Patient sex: M
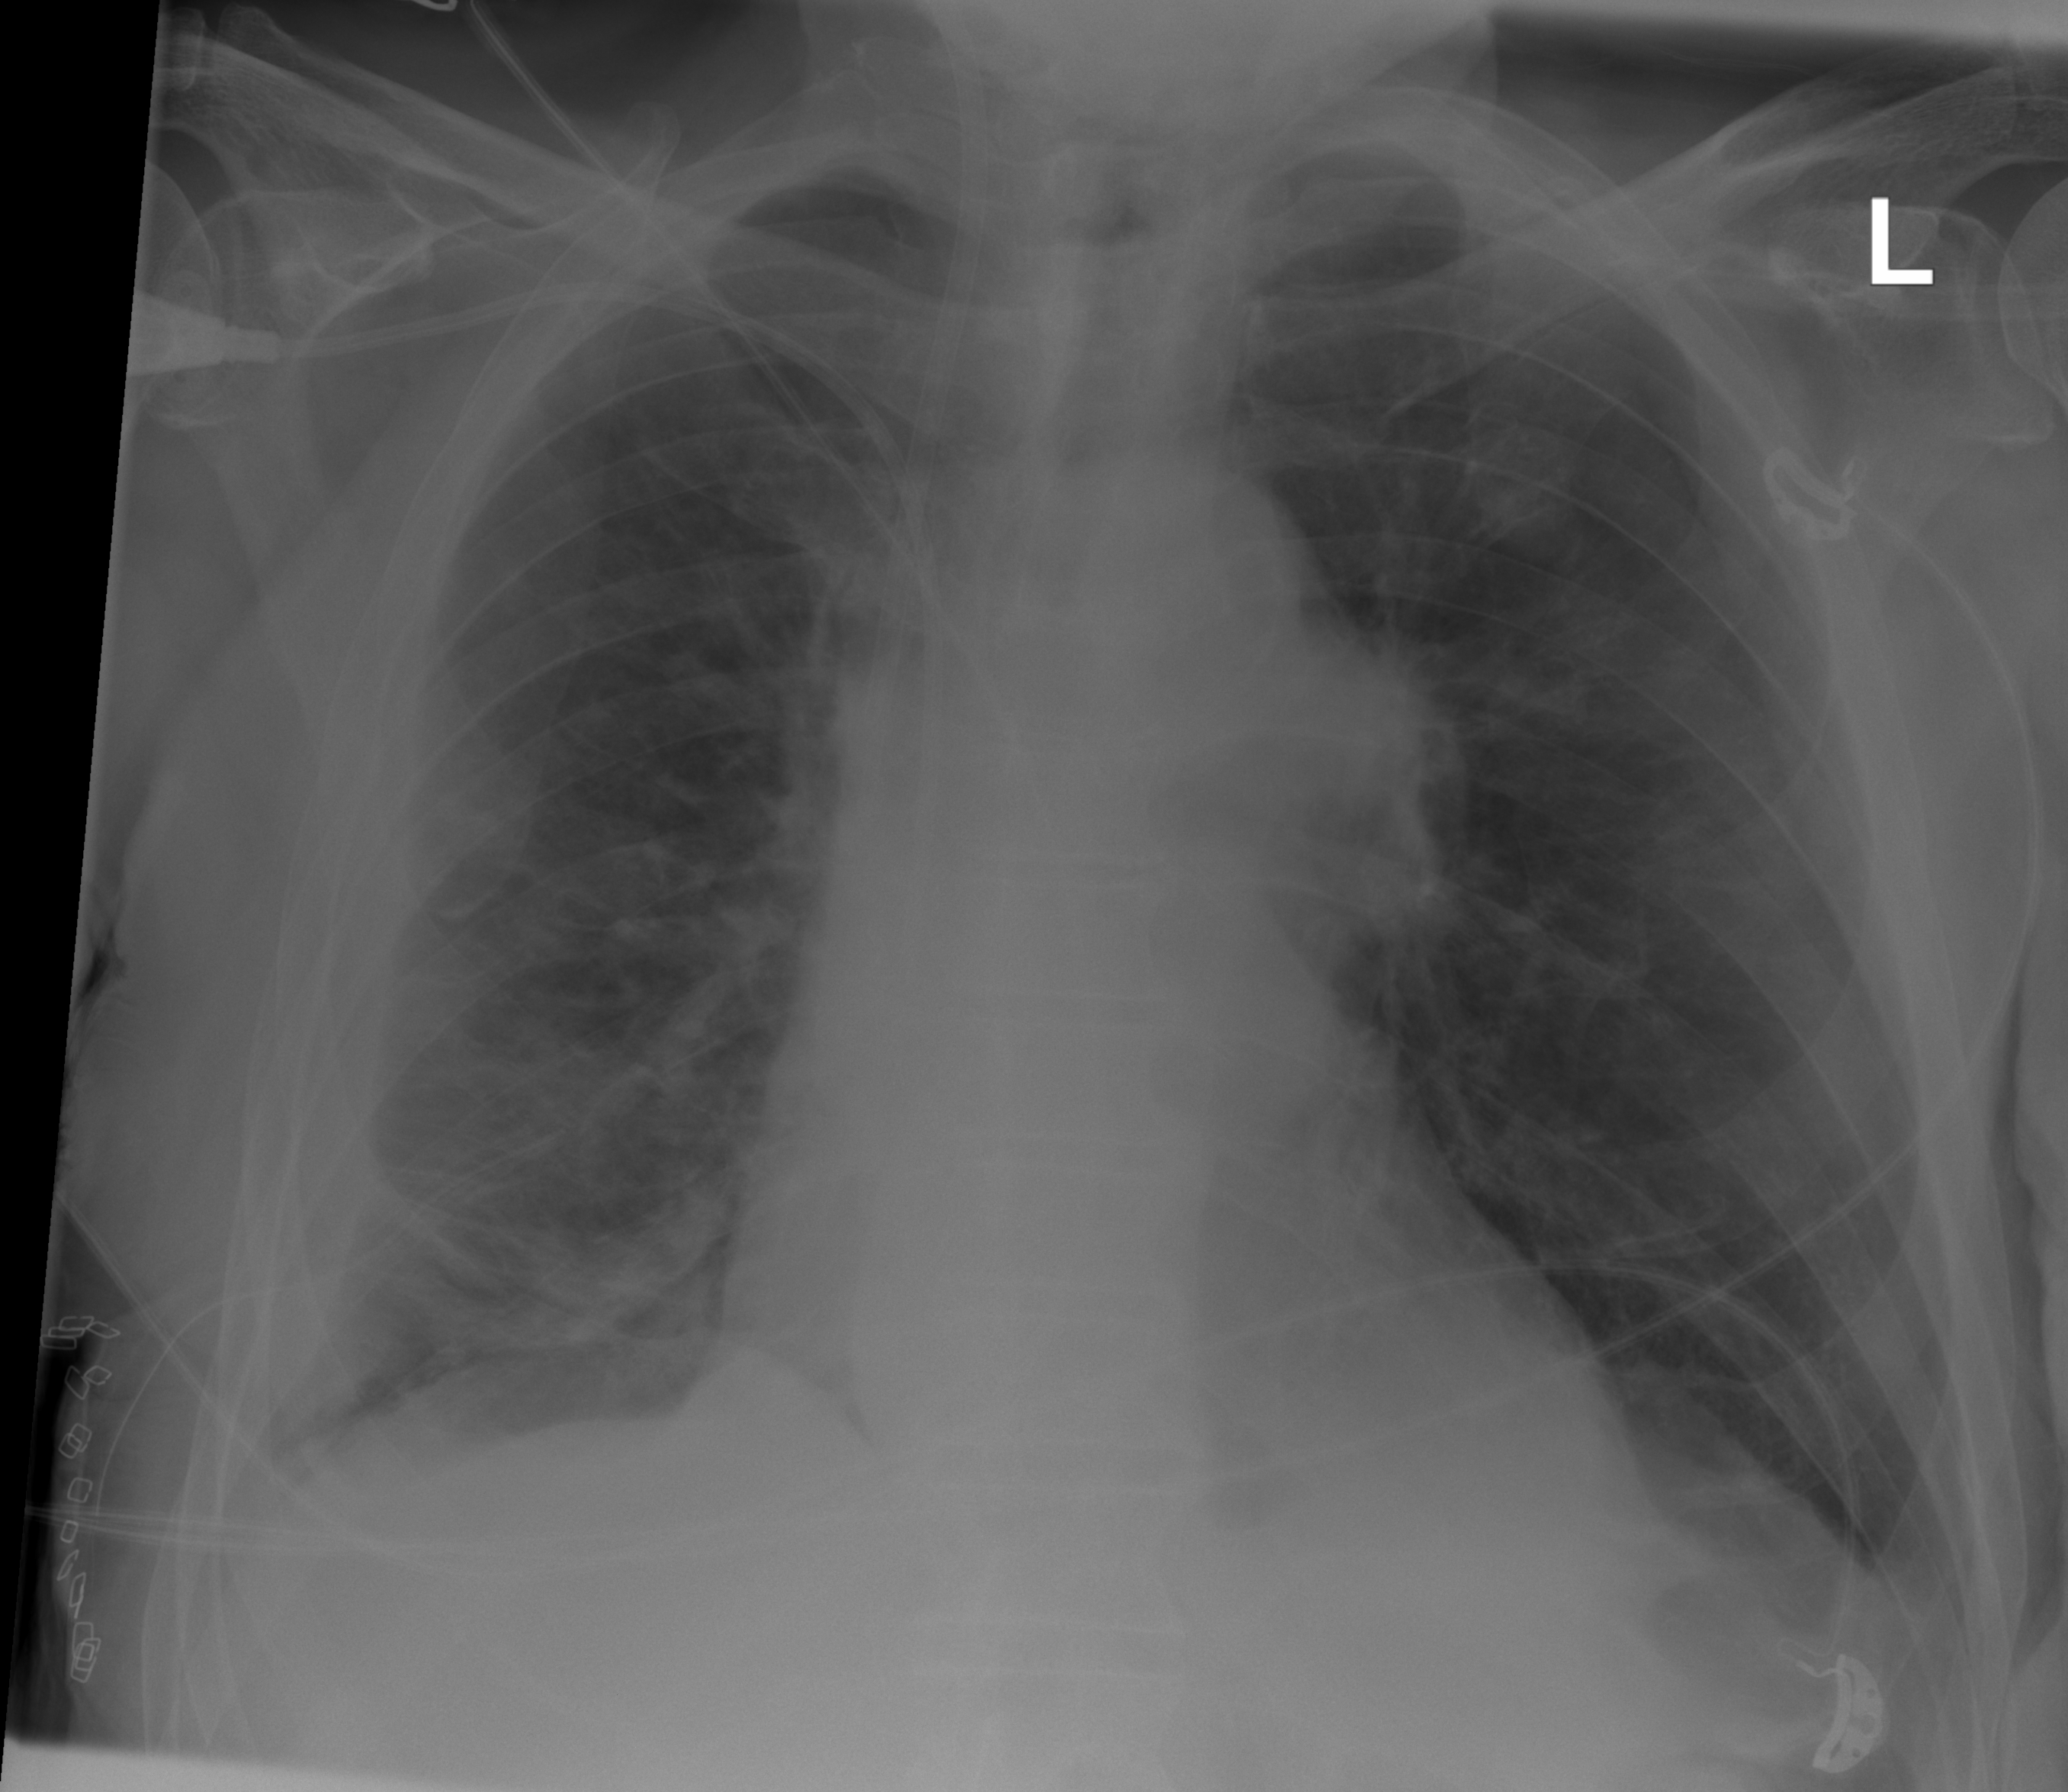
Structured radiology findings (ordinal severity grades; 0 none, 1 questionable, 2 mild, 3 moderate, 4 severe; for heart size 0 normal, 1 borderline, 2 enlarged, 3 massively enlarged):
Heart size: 2
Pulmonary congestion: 0
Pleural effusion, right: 2
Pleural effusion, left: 0
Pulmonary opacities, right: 2
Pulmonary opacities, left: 0
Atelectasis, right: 2
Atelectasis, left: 0